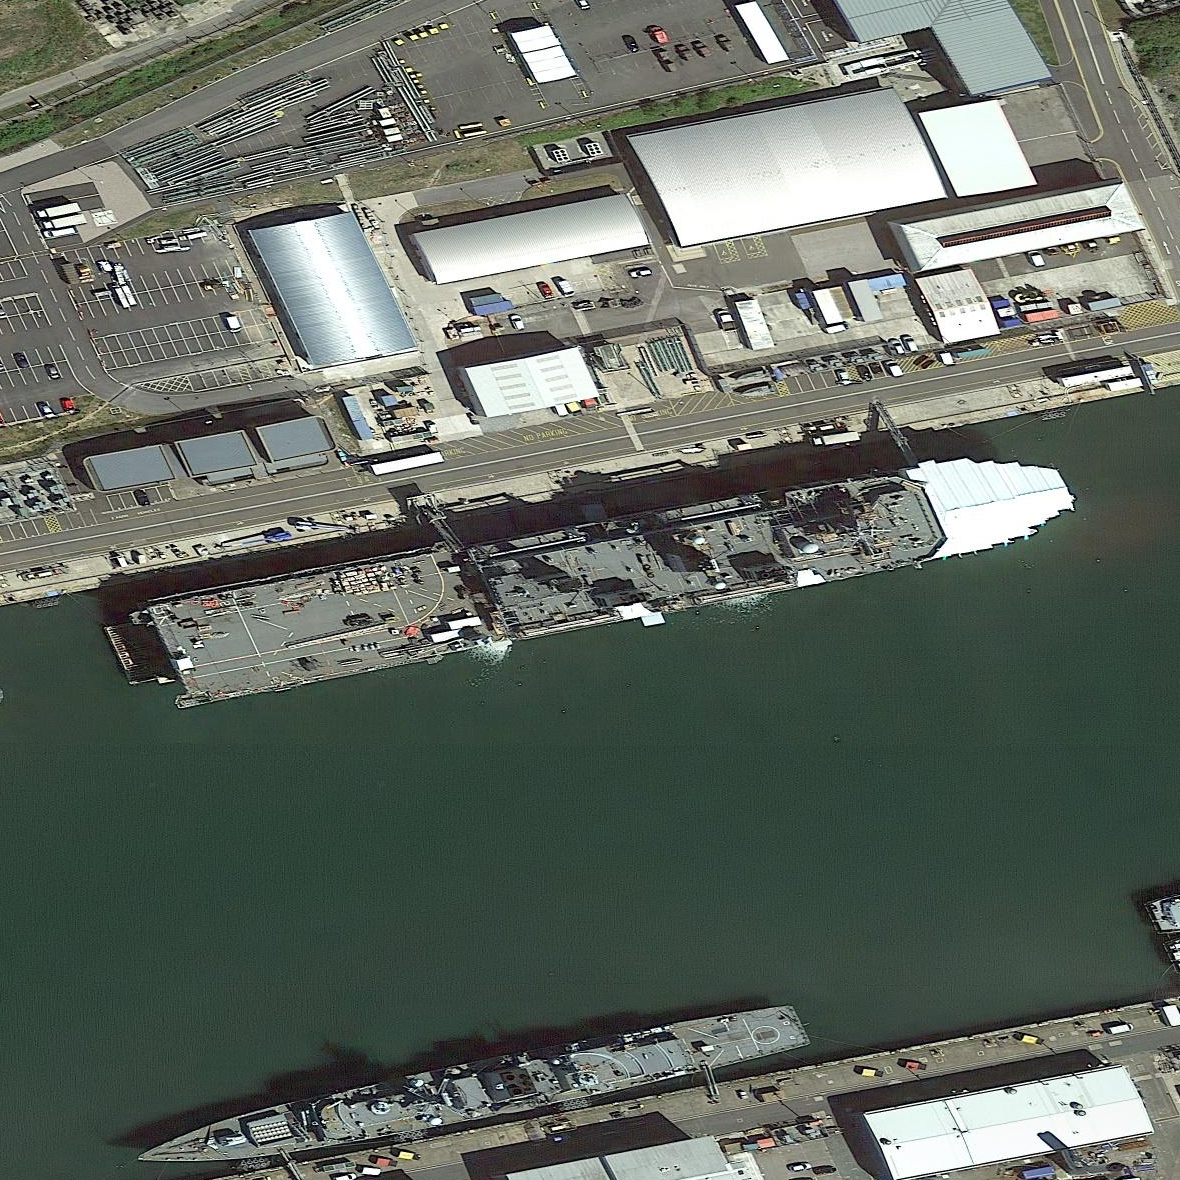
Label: assault